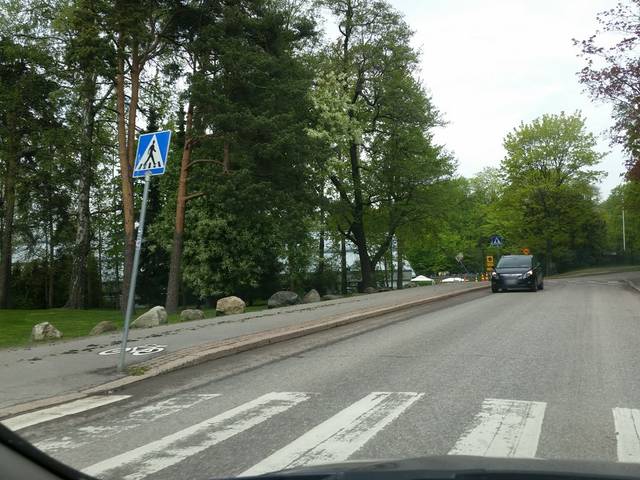
Region: Finland
Coordinates: 60.174, 24.915